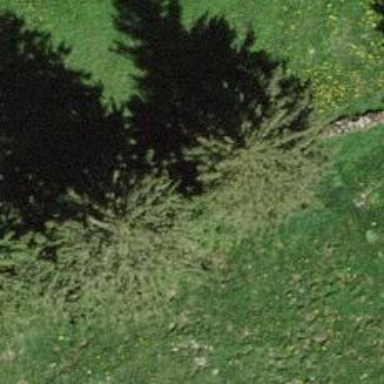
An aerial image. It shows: Needle-leaved tree in its natural environment.